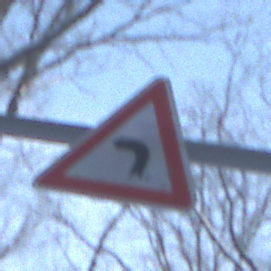
Verkehrszeichen: KurveLinks
Umgebung: Outdoor, Nature
Tageszeit: MorningAfternoon
Wetter: Clear
Licht: Natural
Jahreszeit: Winter
Kontrast: LowContrast